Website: apple
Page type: store-pickup
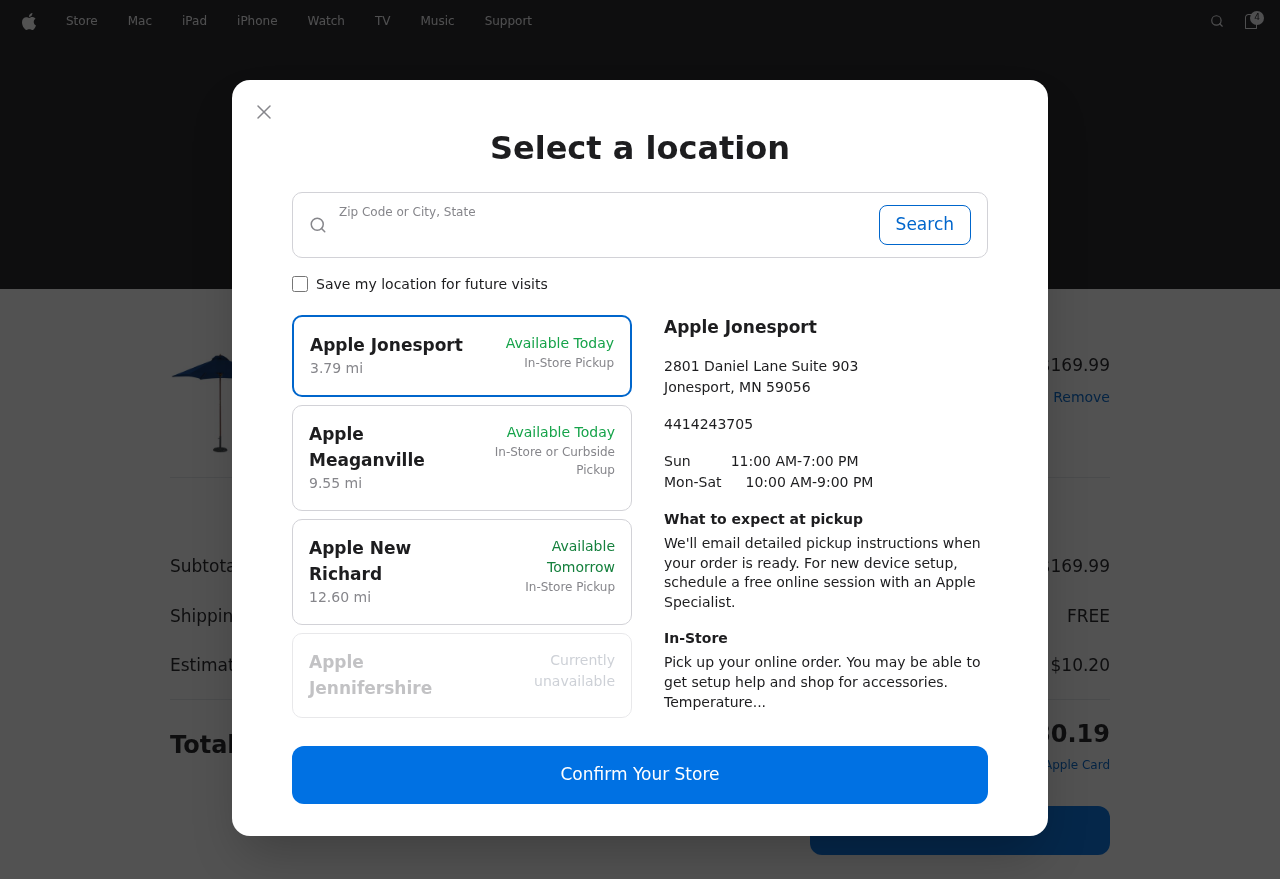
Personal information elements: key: PII_CITY_STATE
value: Port Danielle, MN
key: PII_LOCATION1_CITY
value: Apple Jonesport
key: PII_LOCATION1_CITY_STATE_ZIP
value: Jonesport, MN 59056
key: PII_LOCATION1_STREET
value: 2801 Daniel Lane Suite 903
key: PII_LOCATION2_CITY
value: Apple Meaganville
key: PII_LOCATION3_CITY
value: Apple New Richard
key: PII_LOCATION4_CITY
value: Apple Jennifershire
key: PII_PHONE
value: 4414243705
Product elements: key: PRODUCT1_NAME
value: Strathwood Basics Dark Wood Market Umbrella, Royal Blue
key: PRODUCT1_PRICE
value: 169.99
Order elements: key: ORDER_NUM_ITEMS
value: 4
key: ORDER_TOTAL
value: $180.19
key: ORDER_SUBTOTAL
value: $169.99
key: ORDER_SHIPPING_COST
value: FREE
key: ORDER_TAX
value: $10.20
Search elements: key: SEARCH_CITY_STATE
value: Port Danielle, MN